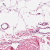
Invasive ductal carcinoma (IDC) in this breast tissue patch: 0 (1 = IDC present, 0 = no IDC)